Interaction volume radius: 5 \u00c5
Interaction volume height: 25 \u00c5
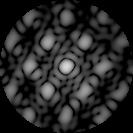
Disorder parameter: 0.3443